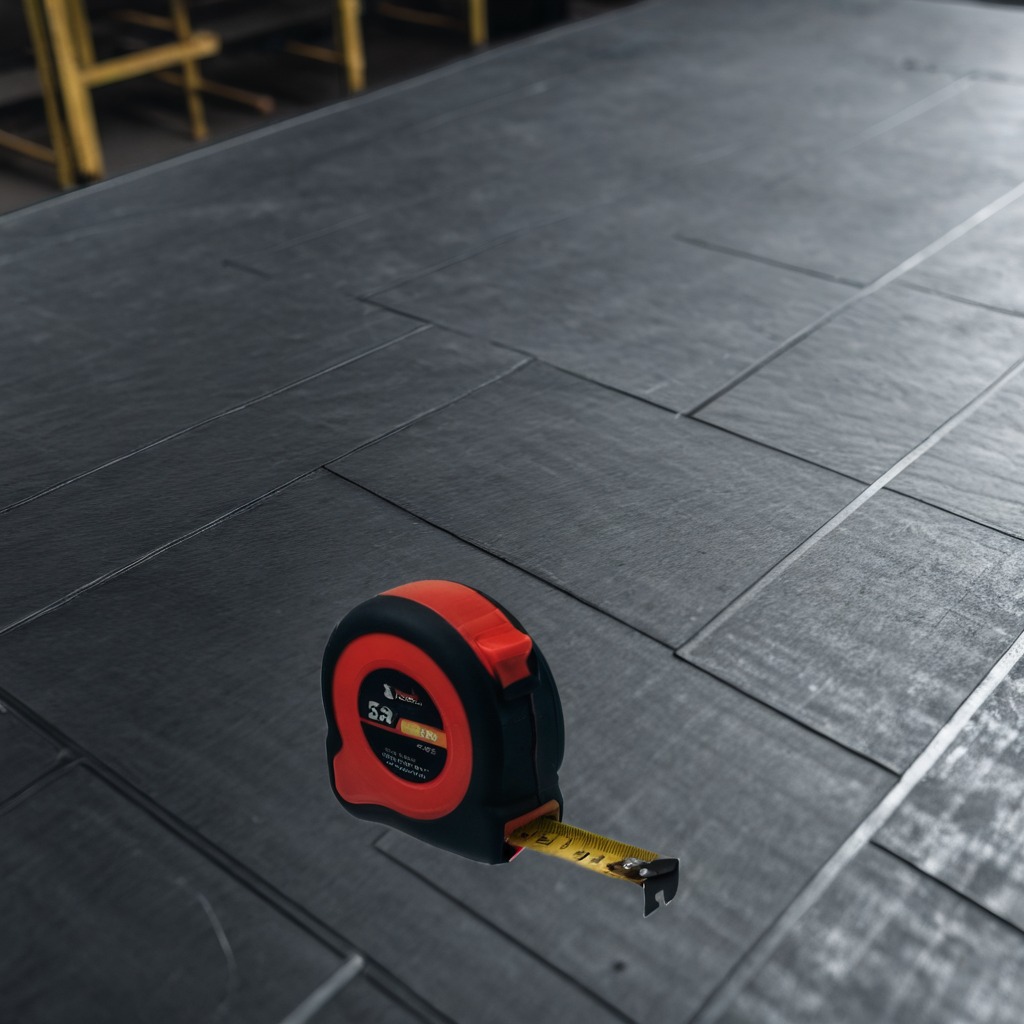
A measuring tape is lying on a cold steel table in a mining workshop.